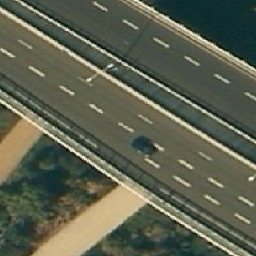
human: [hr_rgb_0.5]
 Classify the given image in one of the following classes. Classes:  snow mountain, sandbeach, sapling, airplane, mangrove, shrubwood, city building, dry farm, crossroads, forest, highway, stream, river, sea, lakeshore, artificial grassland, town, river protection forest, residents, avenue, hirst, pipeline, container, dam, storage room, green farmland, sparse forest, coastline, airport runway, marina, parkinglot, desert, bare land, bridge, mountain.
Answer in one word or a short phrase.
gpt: highway